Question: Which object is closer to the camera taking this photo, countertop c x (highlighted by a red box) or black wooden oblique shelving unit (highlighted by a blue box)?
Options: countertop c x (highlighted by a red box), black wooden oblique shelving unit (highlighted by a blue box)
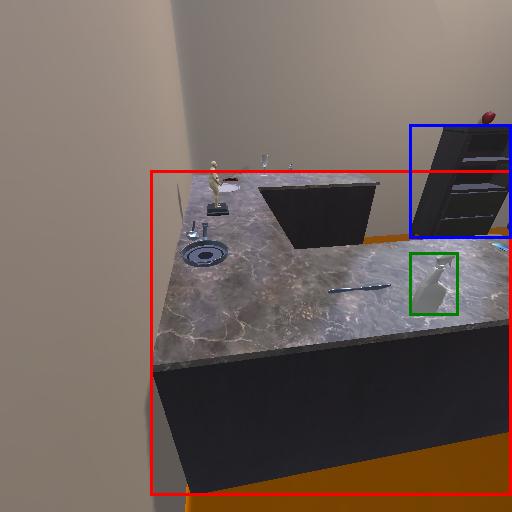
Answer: countertop c x (highlighted by a red box)